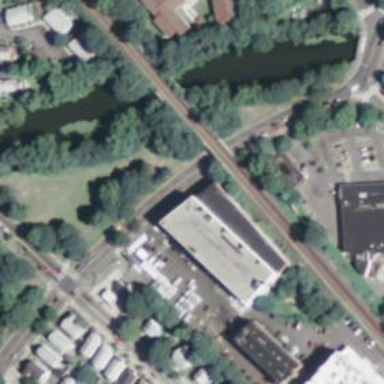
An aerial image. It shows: Building used for storage rental.